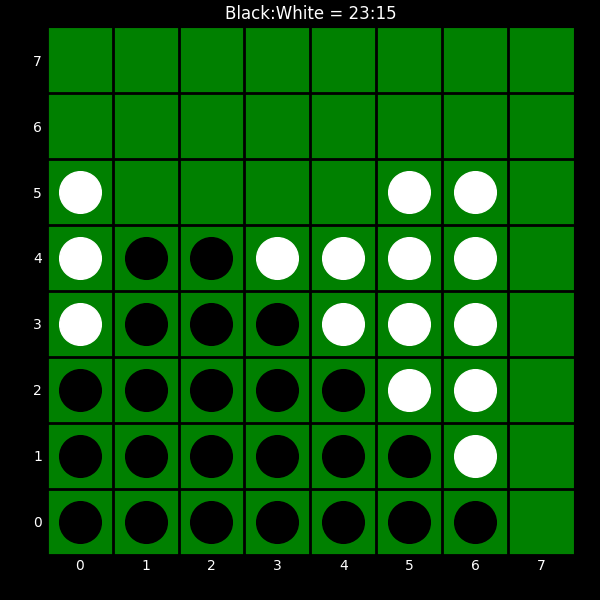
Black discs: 23
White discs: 15